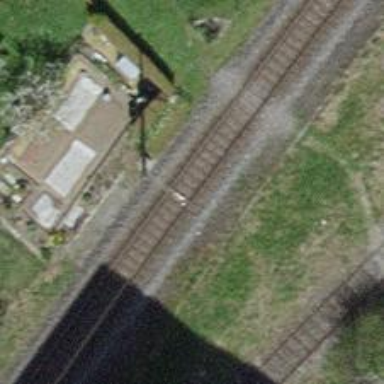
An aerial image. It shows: Single railway track with electrified contact line.